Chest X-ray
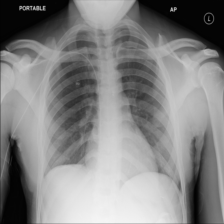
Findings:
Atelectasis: negative
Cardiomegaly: negative
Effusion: negative
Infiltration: negative
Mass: negative
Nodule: negative
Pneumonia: negative
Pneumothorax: negative
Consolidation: negative
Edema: negative
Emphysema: negative
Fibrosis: negative
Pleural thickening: negative
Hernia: negative